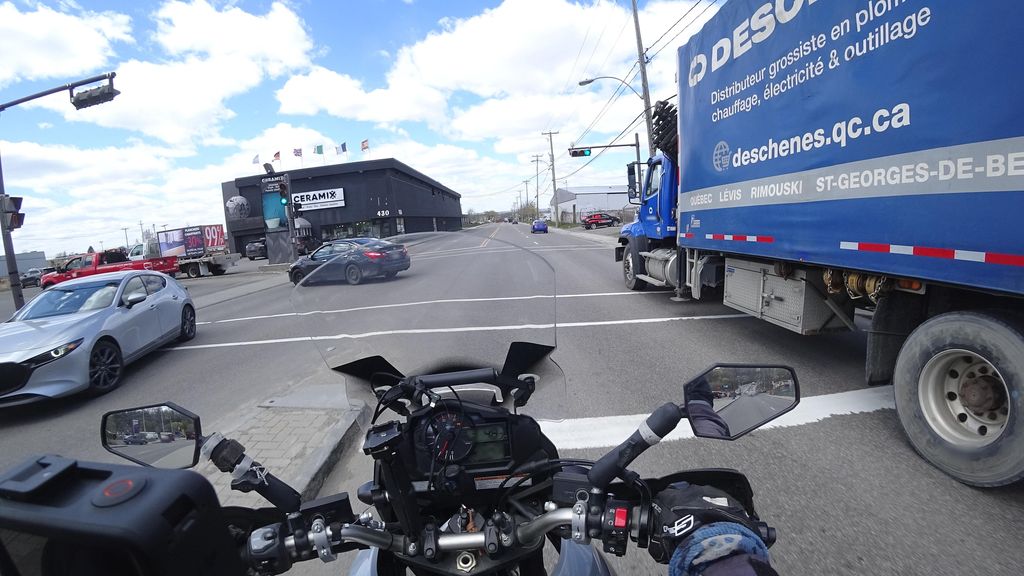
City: quebec_city